Question: Got a question about to switch views in a segmented controller between collectionview and tableview. Is that even possible? And if so, how? Is the easiest way to do it by building both of them by code in a 'UIViewController' or is it possible to do right from the 'UICollectionViewController'? The picture below is screening the problem.. And as it is at the moment it's a 'UICollectionViewController'!

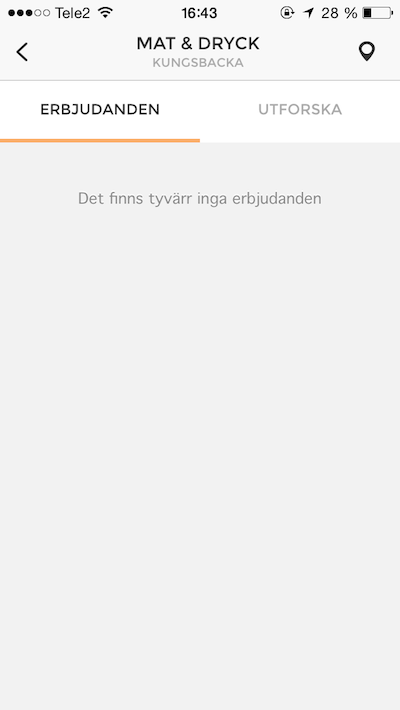
Answer: You can create two views, v1 and v2. Add both of them to your view controller. Upon value changed event of segment control, you can hide/ unhide these views. Eg when index 0 of segment control is selected, unhide v1 and hide v2. Do vice versa when index 1 is selected. This has to be done in your code. The views which are to be displayed on index 0 selected becomes subviews of v1. Similarly, views to be displayed on index 1 become subviews of v2. Depending on how complex v1 and v2 are, you can create them in the same xib as your view controller or a different one.